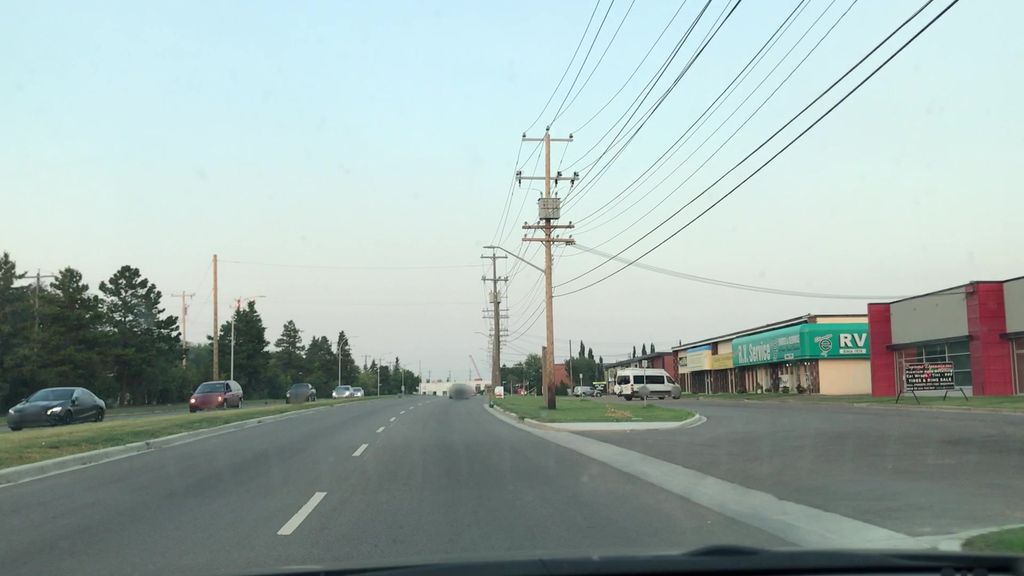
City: edmonton